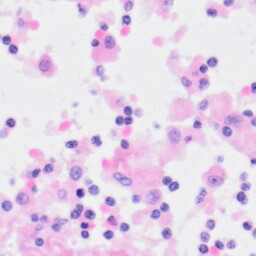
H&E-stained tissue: Kidney